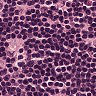
Metastatic tissue present: no